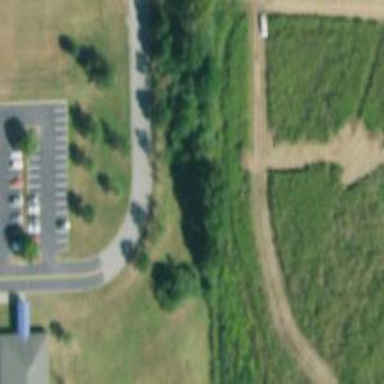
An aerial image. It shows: Row of trees in natural setting.